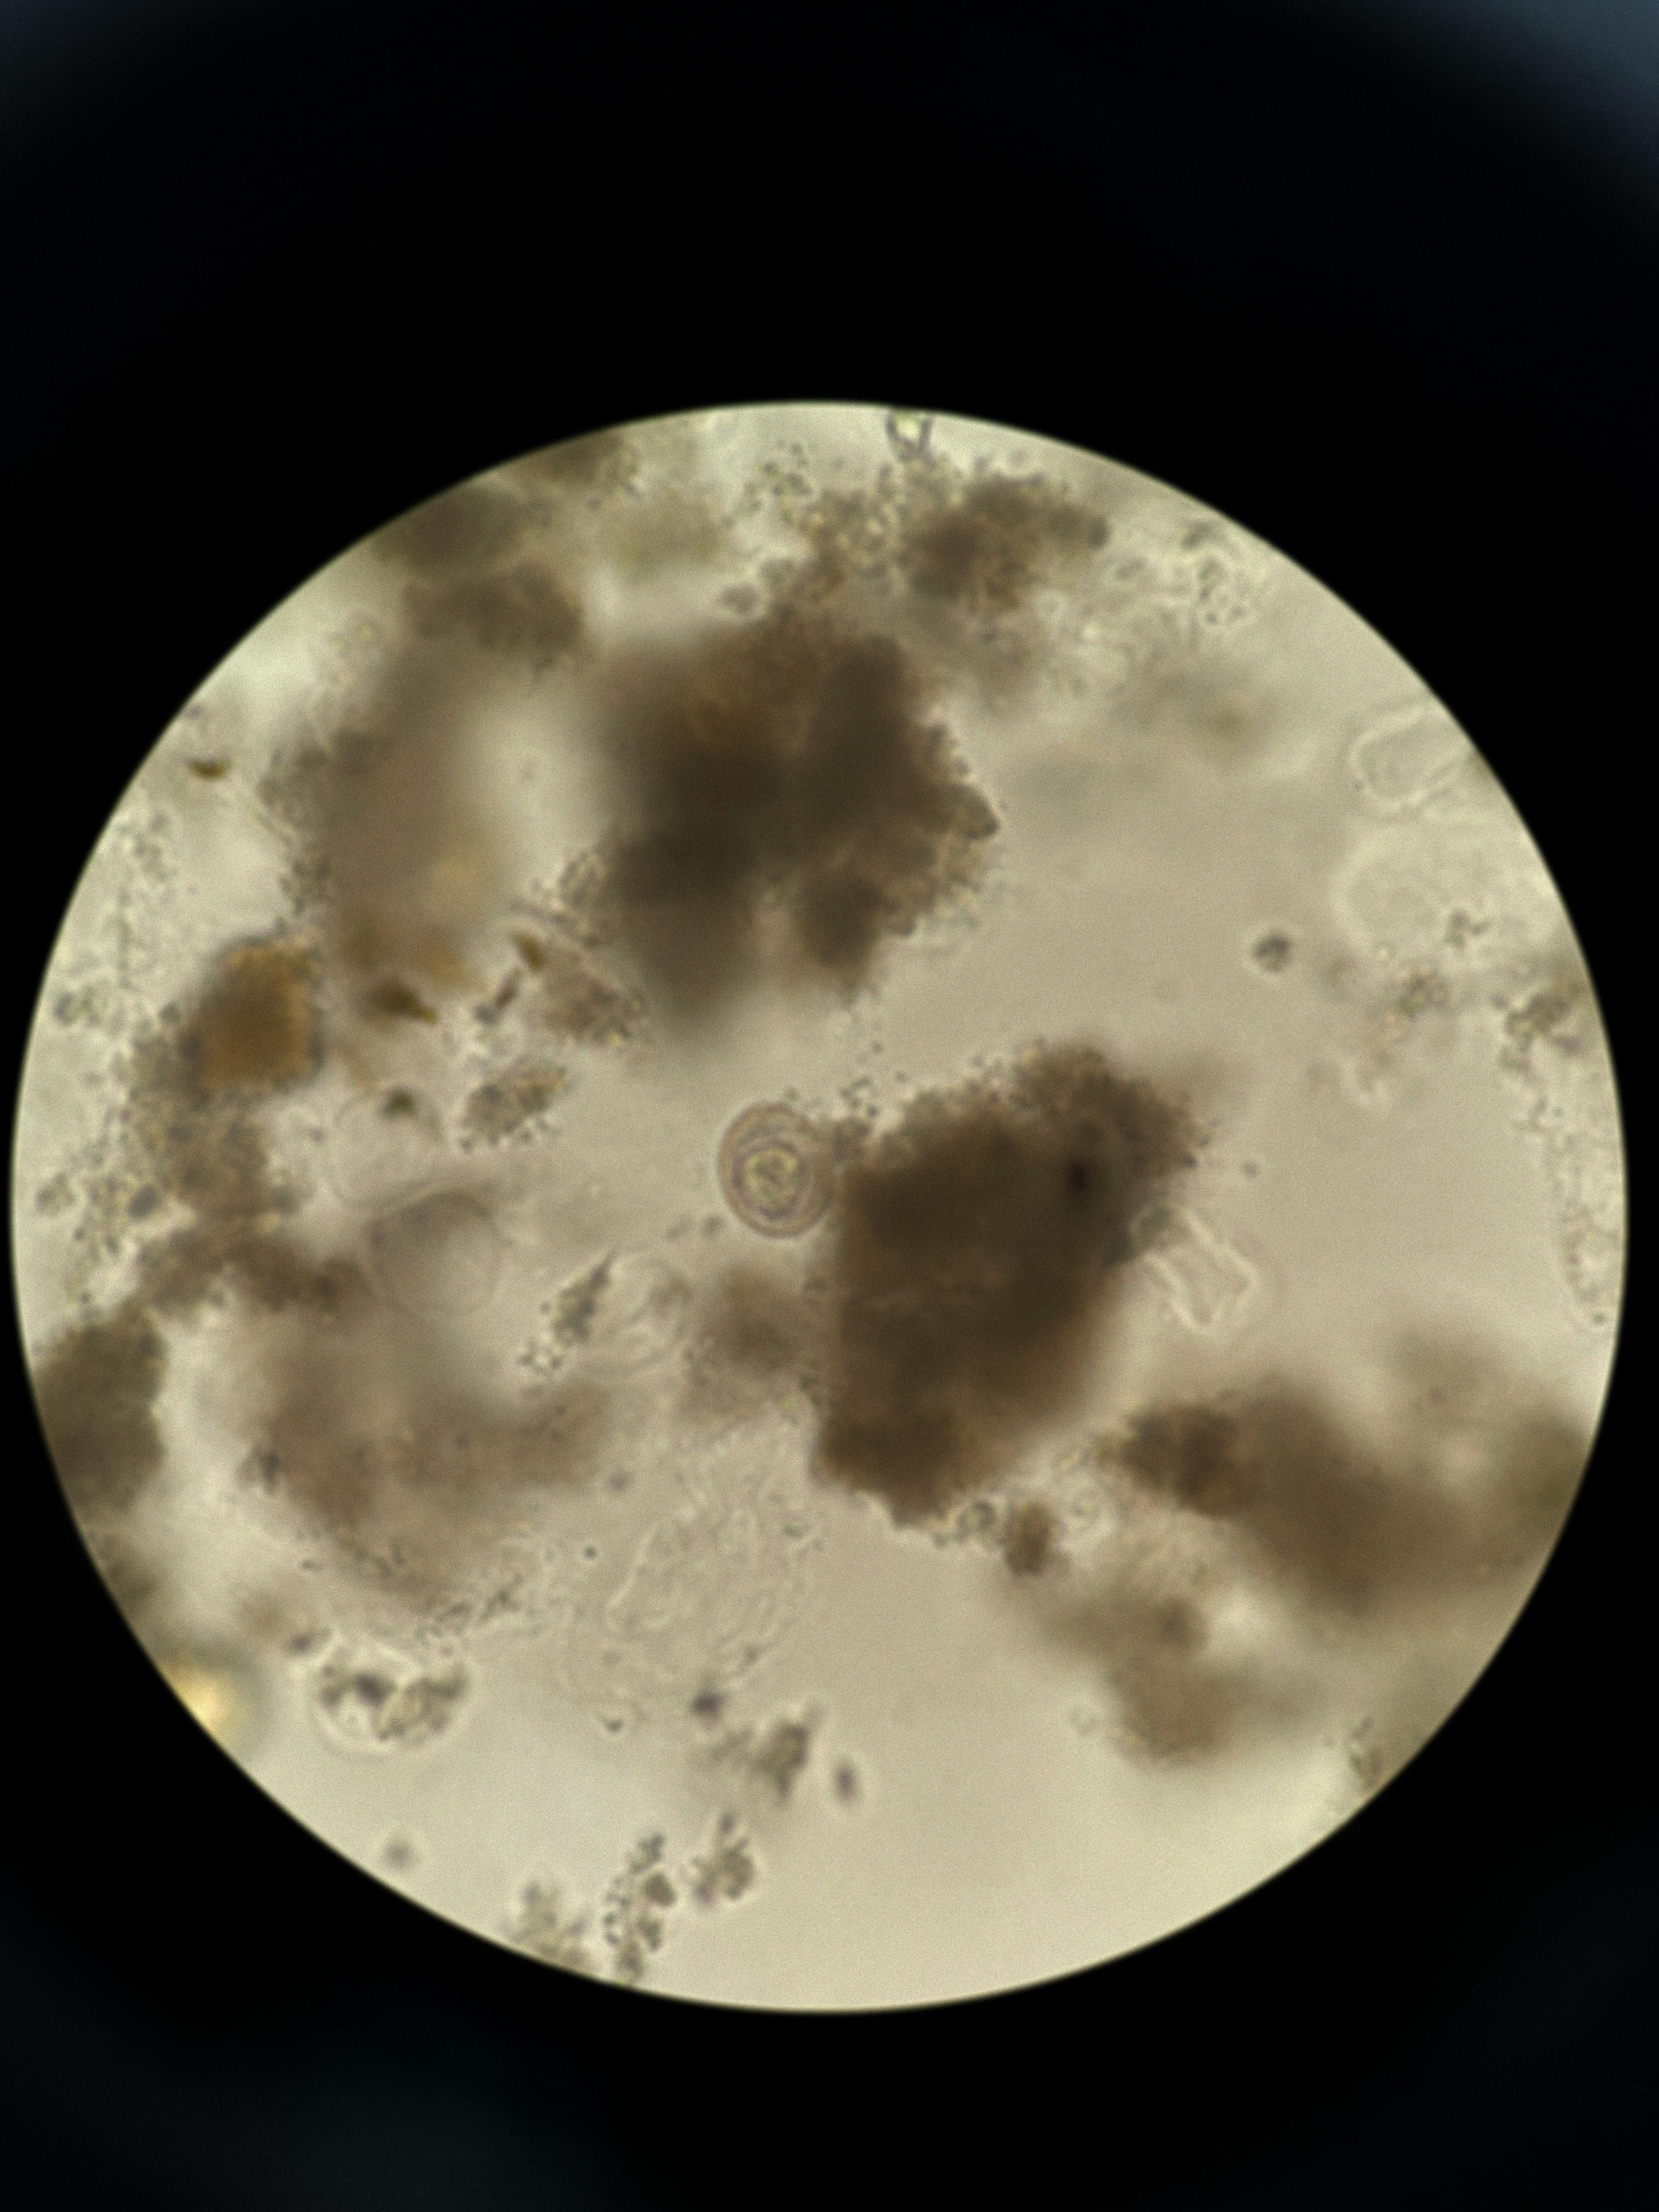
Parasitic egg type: Hymenolepis nana